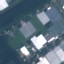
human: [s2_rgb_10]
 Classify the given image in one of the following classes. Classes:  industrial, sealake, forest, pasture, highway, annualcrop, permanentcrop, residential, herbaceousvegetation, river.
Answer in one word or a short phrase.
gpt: Industrial